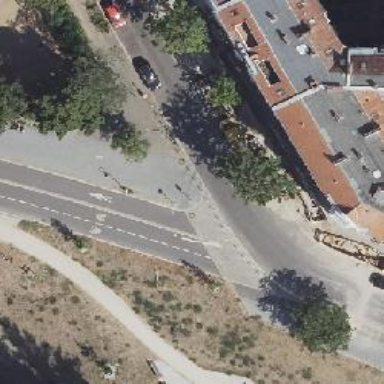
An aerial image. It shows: Asphalt cycleway for cyclists.